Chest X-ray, PA view. Patient: 25 years old, sex M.
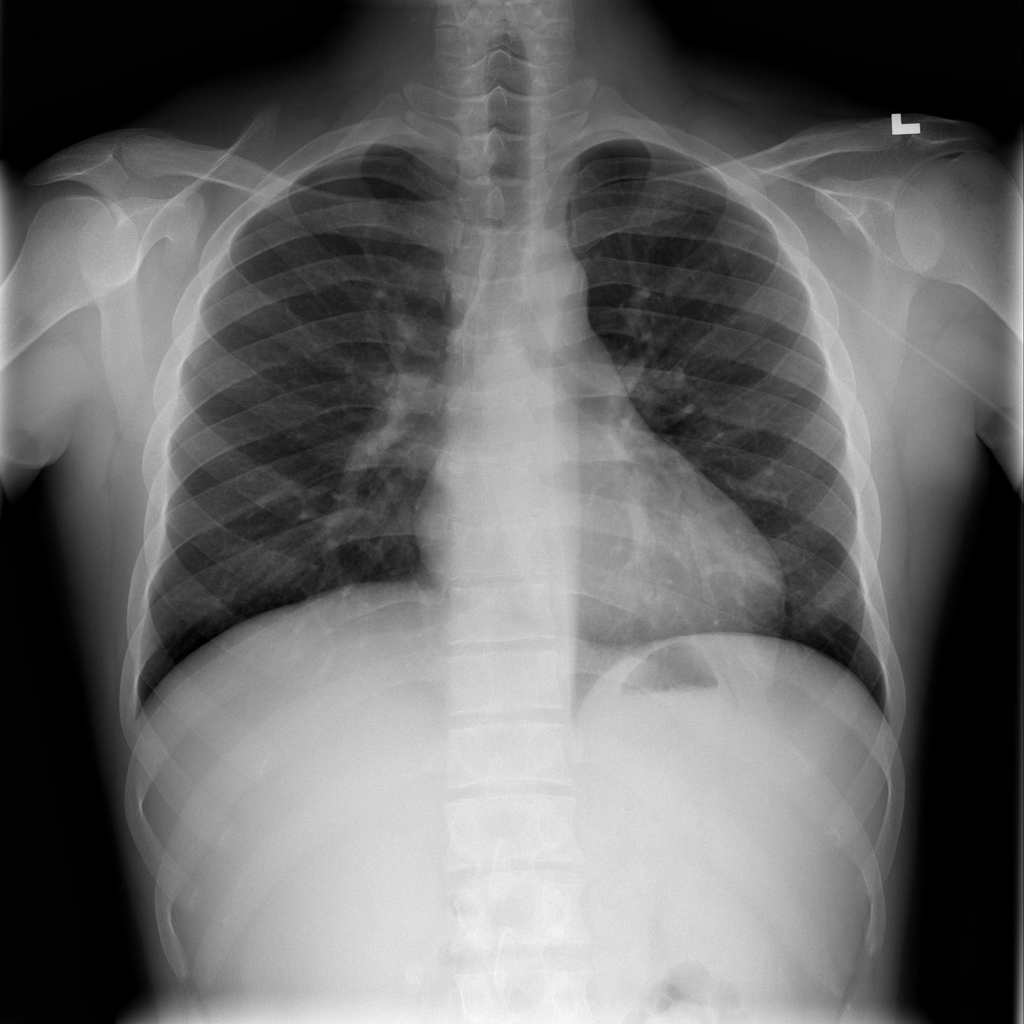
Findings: No Finding